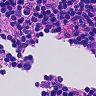
Metastatic tissue present: no